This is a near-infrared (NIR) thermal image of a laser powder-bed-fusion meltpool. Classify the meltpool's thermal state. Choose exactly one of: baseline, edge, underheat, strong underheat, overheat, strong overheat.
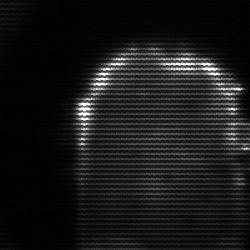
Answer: baseline